Interaction volume radius: 10 \u00c5
Interaction volume height: 15 \u00c5
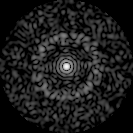
Disorder parameter: 0.8485